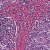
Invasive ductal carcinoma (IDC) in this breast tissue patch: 1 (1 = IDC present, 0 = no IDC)